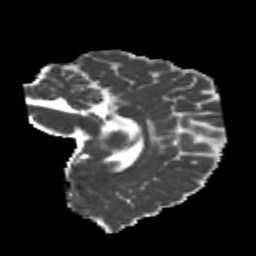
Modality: MD
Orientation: sagittal
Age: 21
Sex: female
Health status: healthy
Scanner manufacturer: philips
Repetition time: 7.7 s
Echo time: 0.09123 s